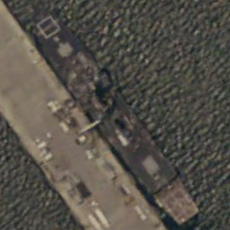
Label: destroyer